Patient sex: M
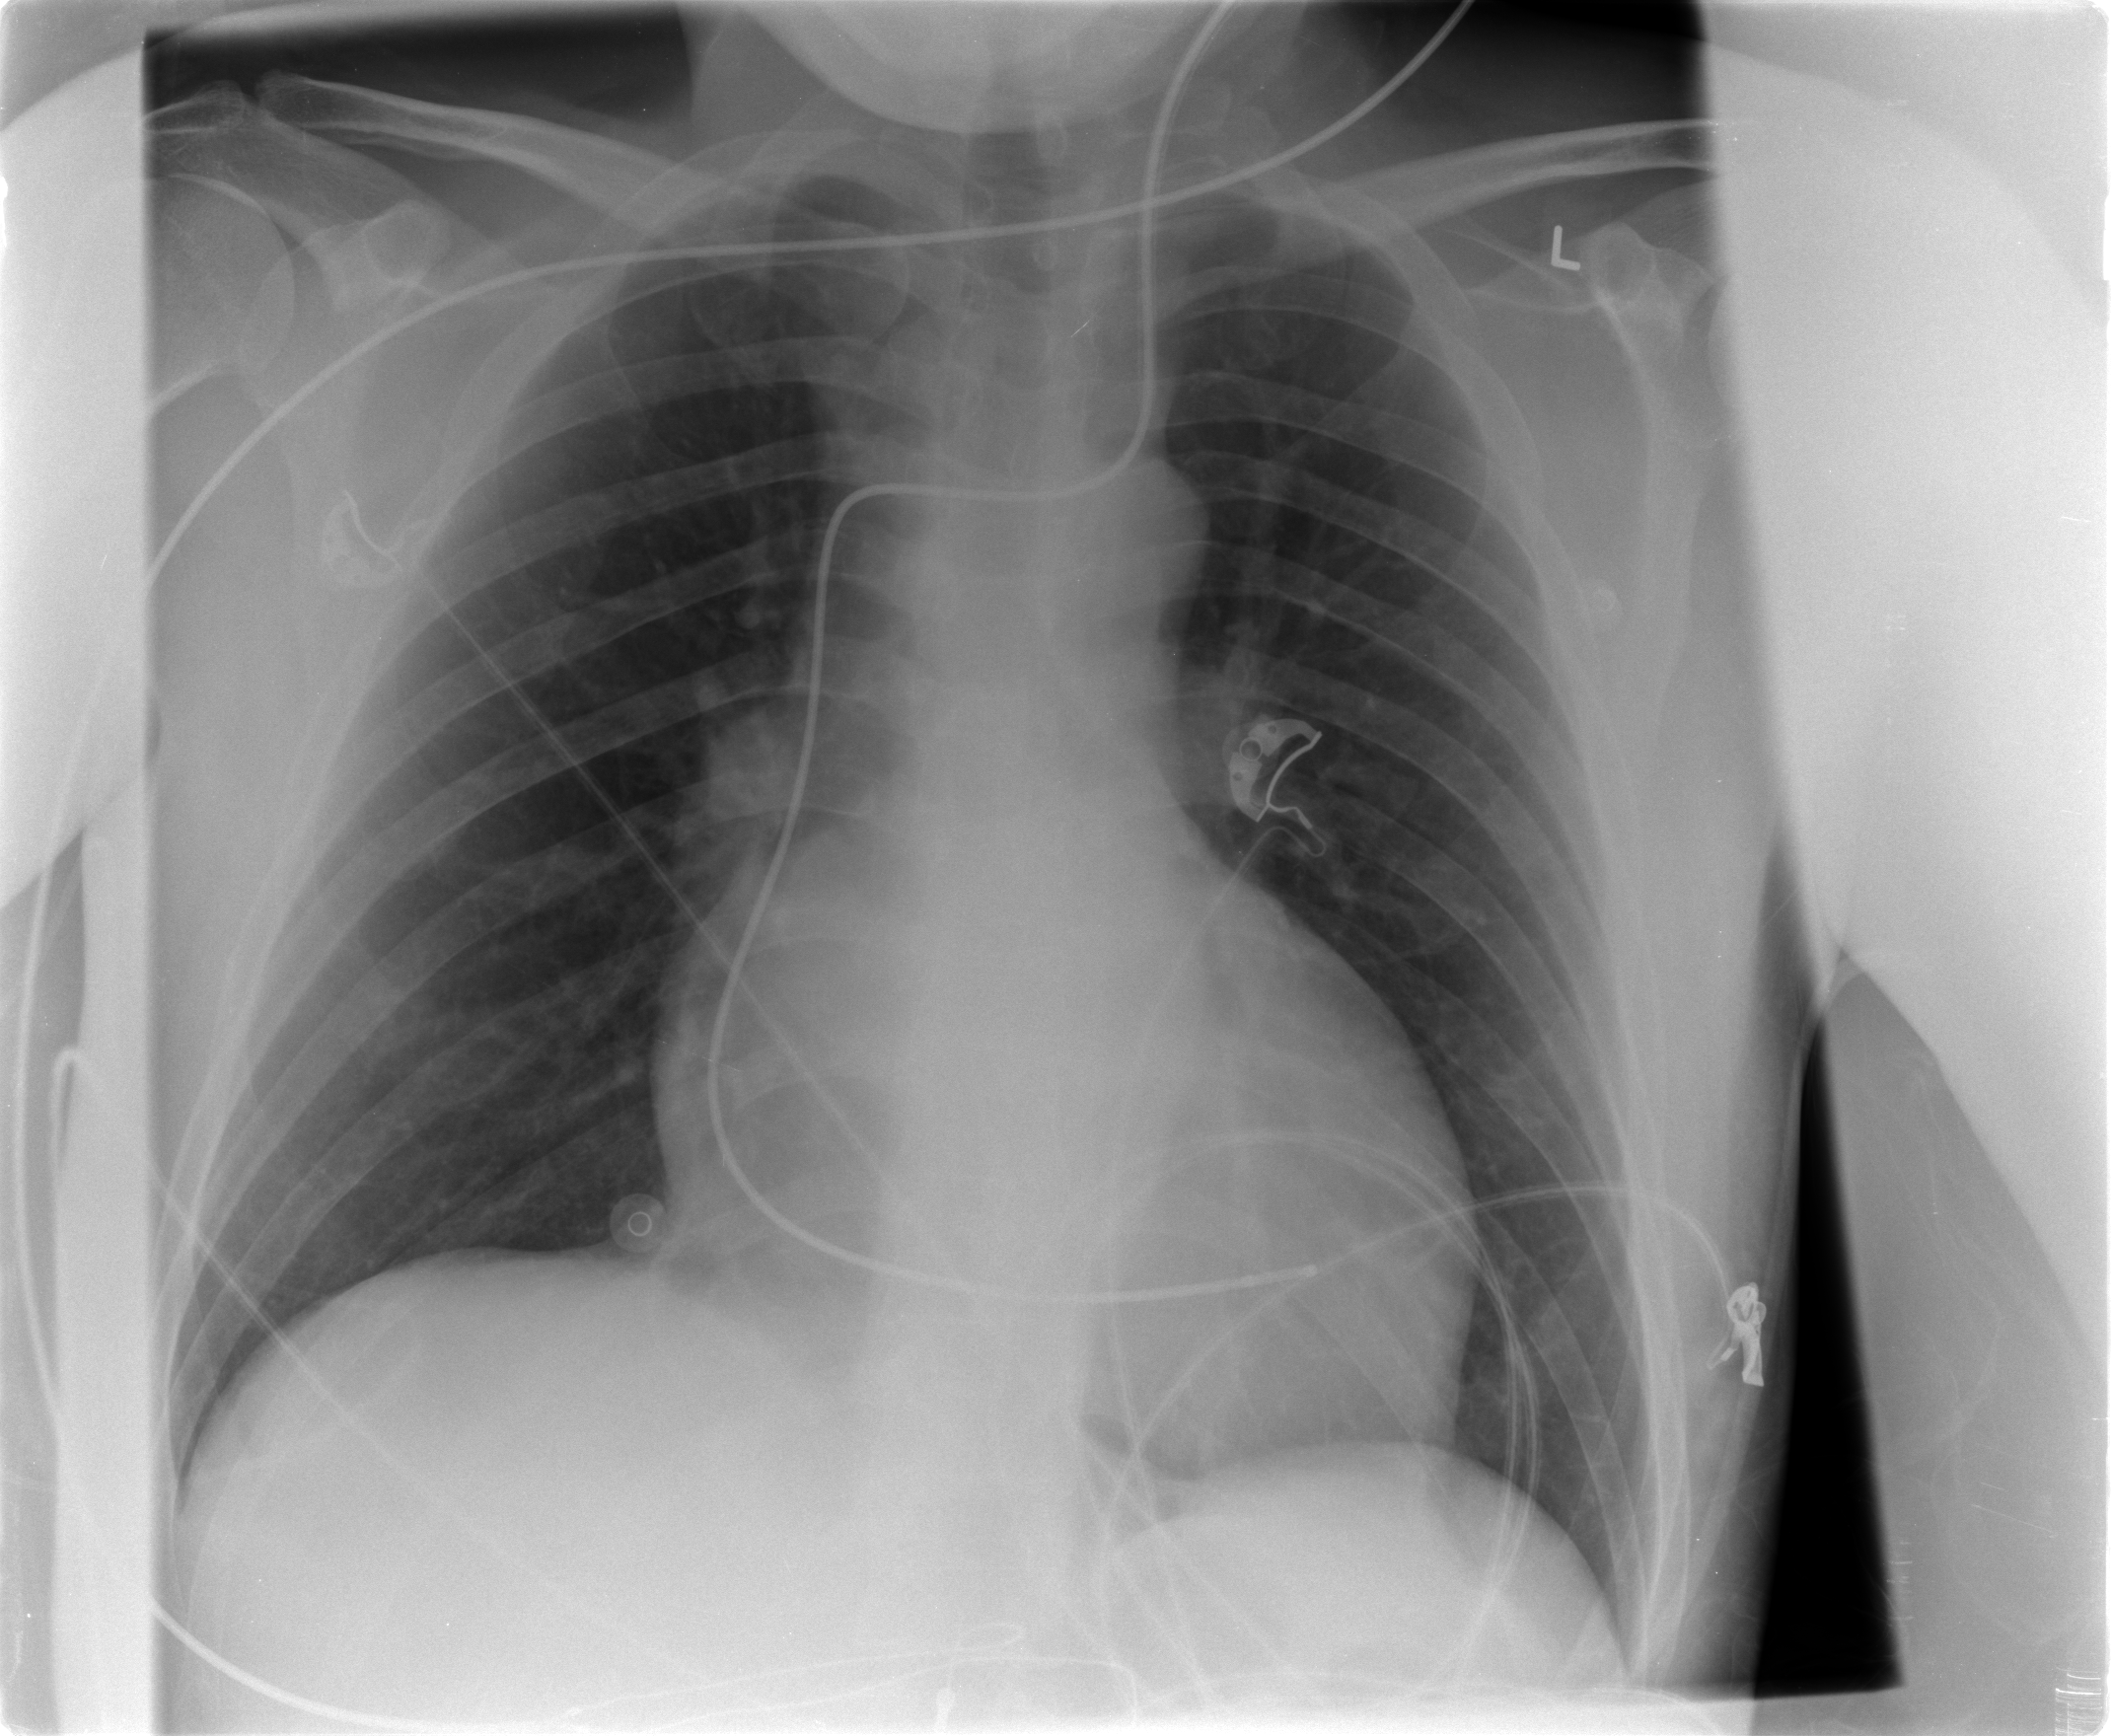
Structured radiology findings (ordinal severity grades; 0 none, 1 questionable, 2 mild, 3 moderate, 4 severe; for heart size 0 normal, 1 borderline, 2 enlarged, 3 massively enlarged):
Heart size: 2
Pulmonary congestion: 1
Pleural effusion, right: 0
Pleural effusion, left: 0
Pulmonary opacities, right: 0
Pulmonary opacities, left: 0
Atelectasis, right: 0
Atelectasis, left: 0